Question: I fetch some info from the database with a while loop to output panels side by side with boostrap.
This is the code:
'''
<?php
$sql = "SELECT * FROM items ORDER BY 'id'";
$res = mysqli_query($conn,$sql);
$x = 4;
while($page = mysqli_fetch_assoc($res)){
echo "<div class='col-lg-$x col-md-5'>
<div id='posts' class='transitions-enabled masonry'>".
"<div class='box panel panel-default masonry-brick' style='position: absolute; top: 0px; left: 0px;'' target='_blank>".
"<a href=''><img src=''></a>".
"<h2 class='box_text_hover'>". $page["name"]"."</h2>".(float)$page["price"]." ".
"<a href='item.php?id=".$page["id"]."'>See more!</a>".
"</div></div>".
"</div>";
$x+=2;
}
mysqli_close($conn);
?>
'''
But the output is always looks like this:

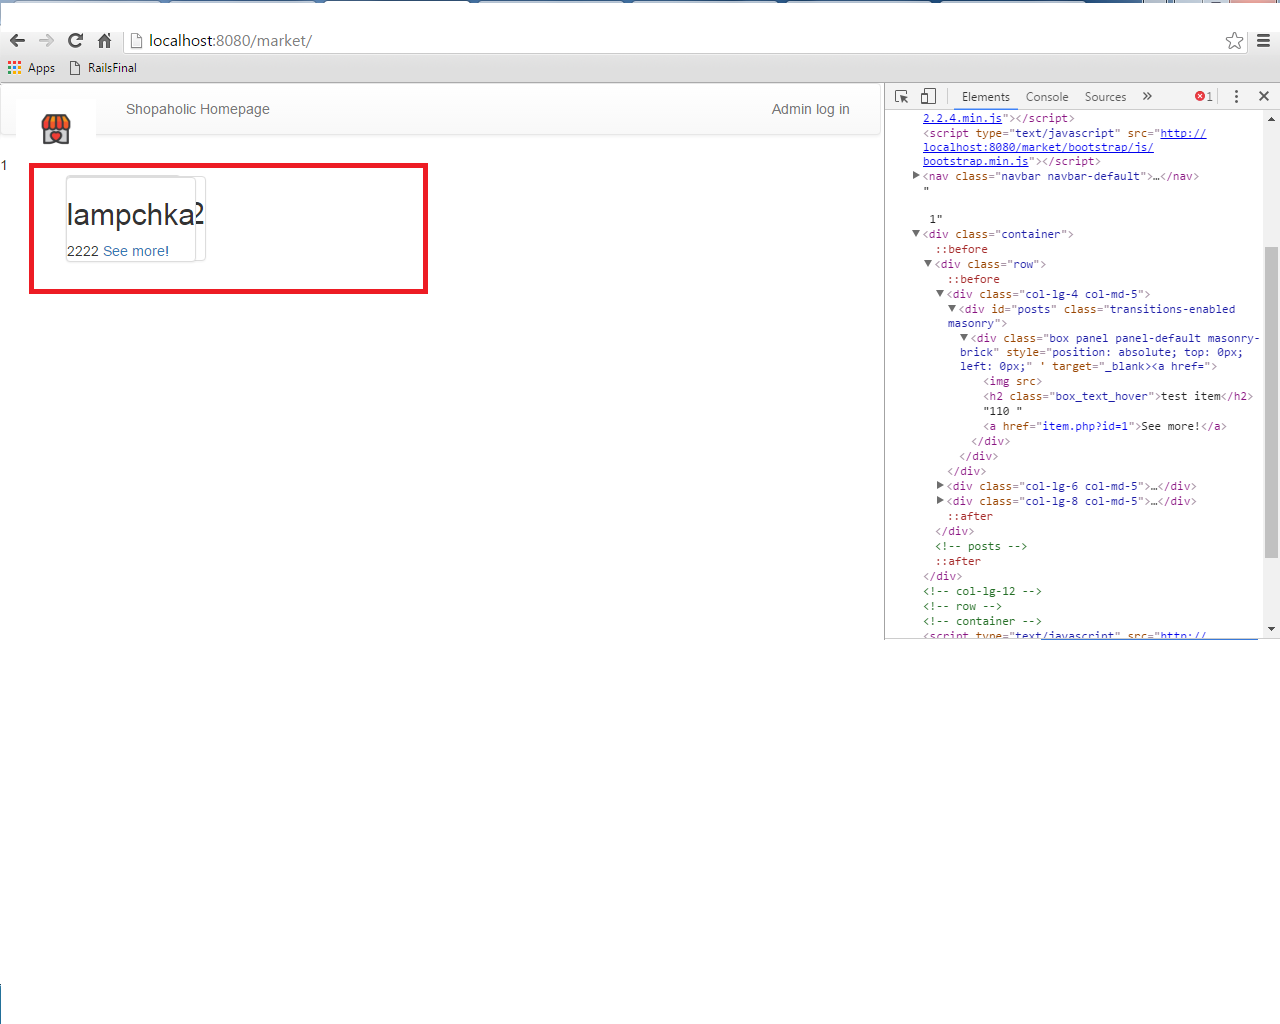
Answer: Please add the full code of your php. It seems like you are not assigning a "col-sm-4" class to your div class="panel panel-default". The number 4 is the width of your panel. The sum of these numbers echoed with your while loop can't be higher than 12.